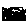
Label: circle